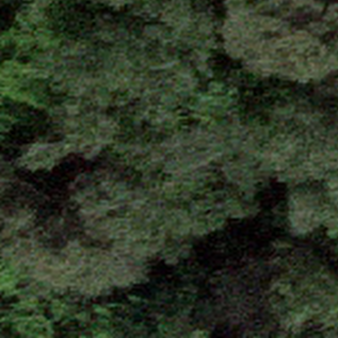
Label: other